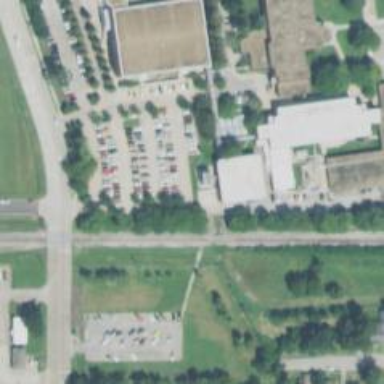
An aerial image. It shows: College building.